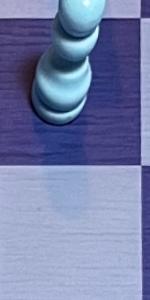
Label: Empty